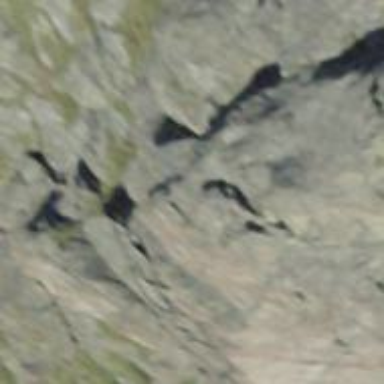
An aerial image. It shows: Natural cliff.